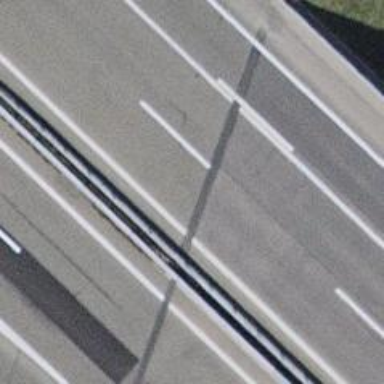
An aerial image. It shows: Motorway bridge with asphalt surface.